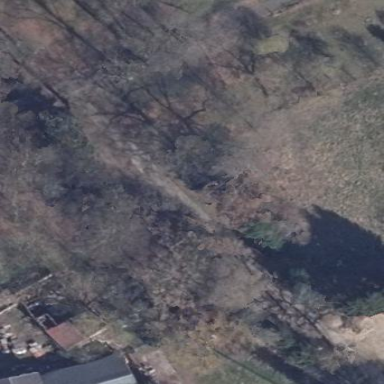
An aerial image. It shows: Forest area.